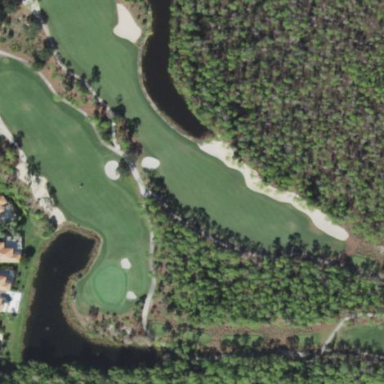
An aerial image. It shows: Golf bunker filled with natural sand.